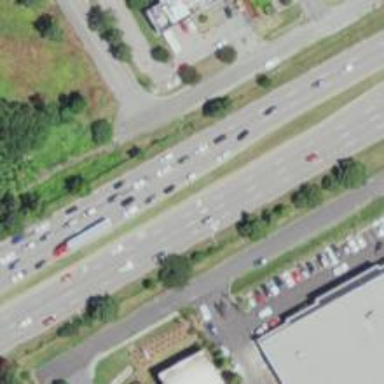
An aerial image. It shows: Asphalt trunk highway which is also expressway.